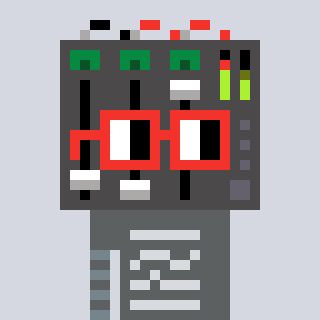
a pixel art character with square red glasses, a mixer-shaped head and a darkbrown-colored body on a cool background